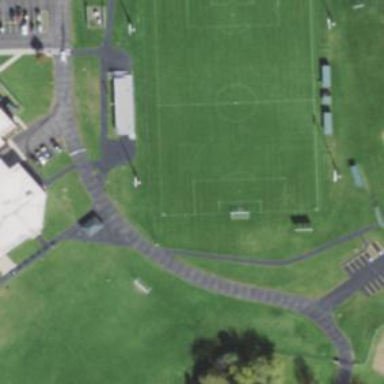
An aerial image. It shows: Soccer pitch for leisure land activities.